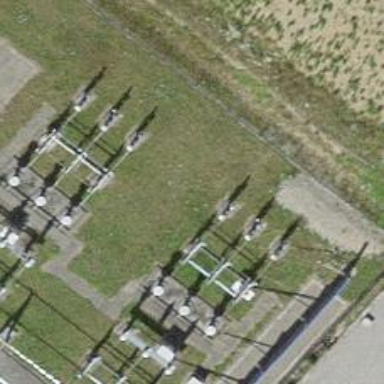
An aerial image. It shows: Insulator used in power equipment.